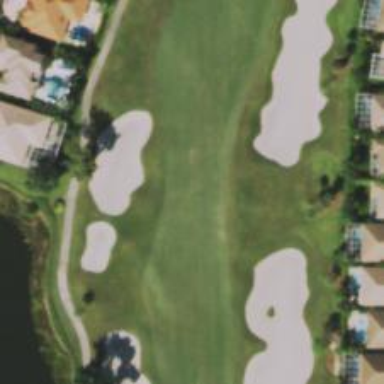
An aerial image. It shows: View of golf hole.